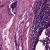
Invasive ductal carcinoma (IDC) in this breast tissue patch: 1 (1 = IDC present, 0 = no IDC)